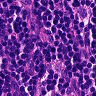
Metastatic tissue present: no